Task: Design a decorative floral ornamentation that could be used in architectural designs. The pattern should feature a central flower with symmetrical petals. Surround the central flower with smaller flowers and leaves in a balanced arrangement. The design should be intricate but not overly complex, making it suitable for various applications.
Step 1065:
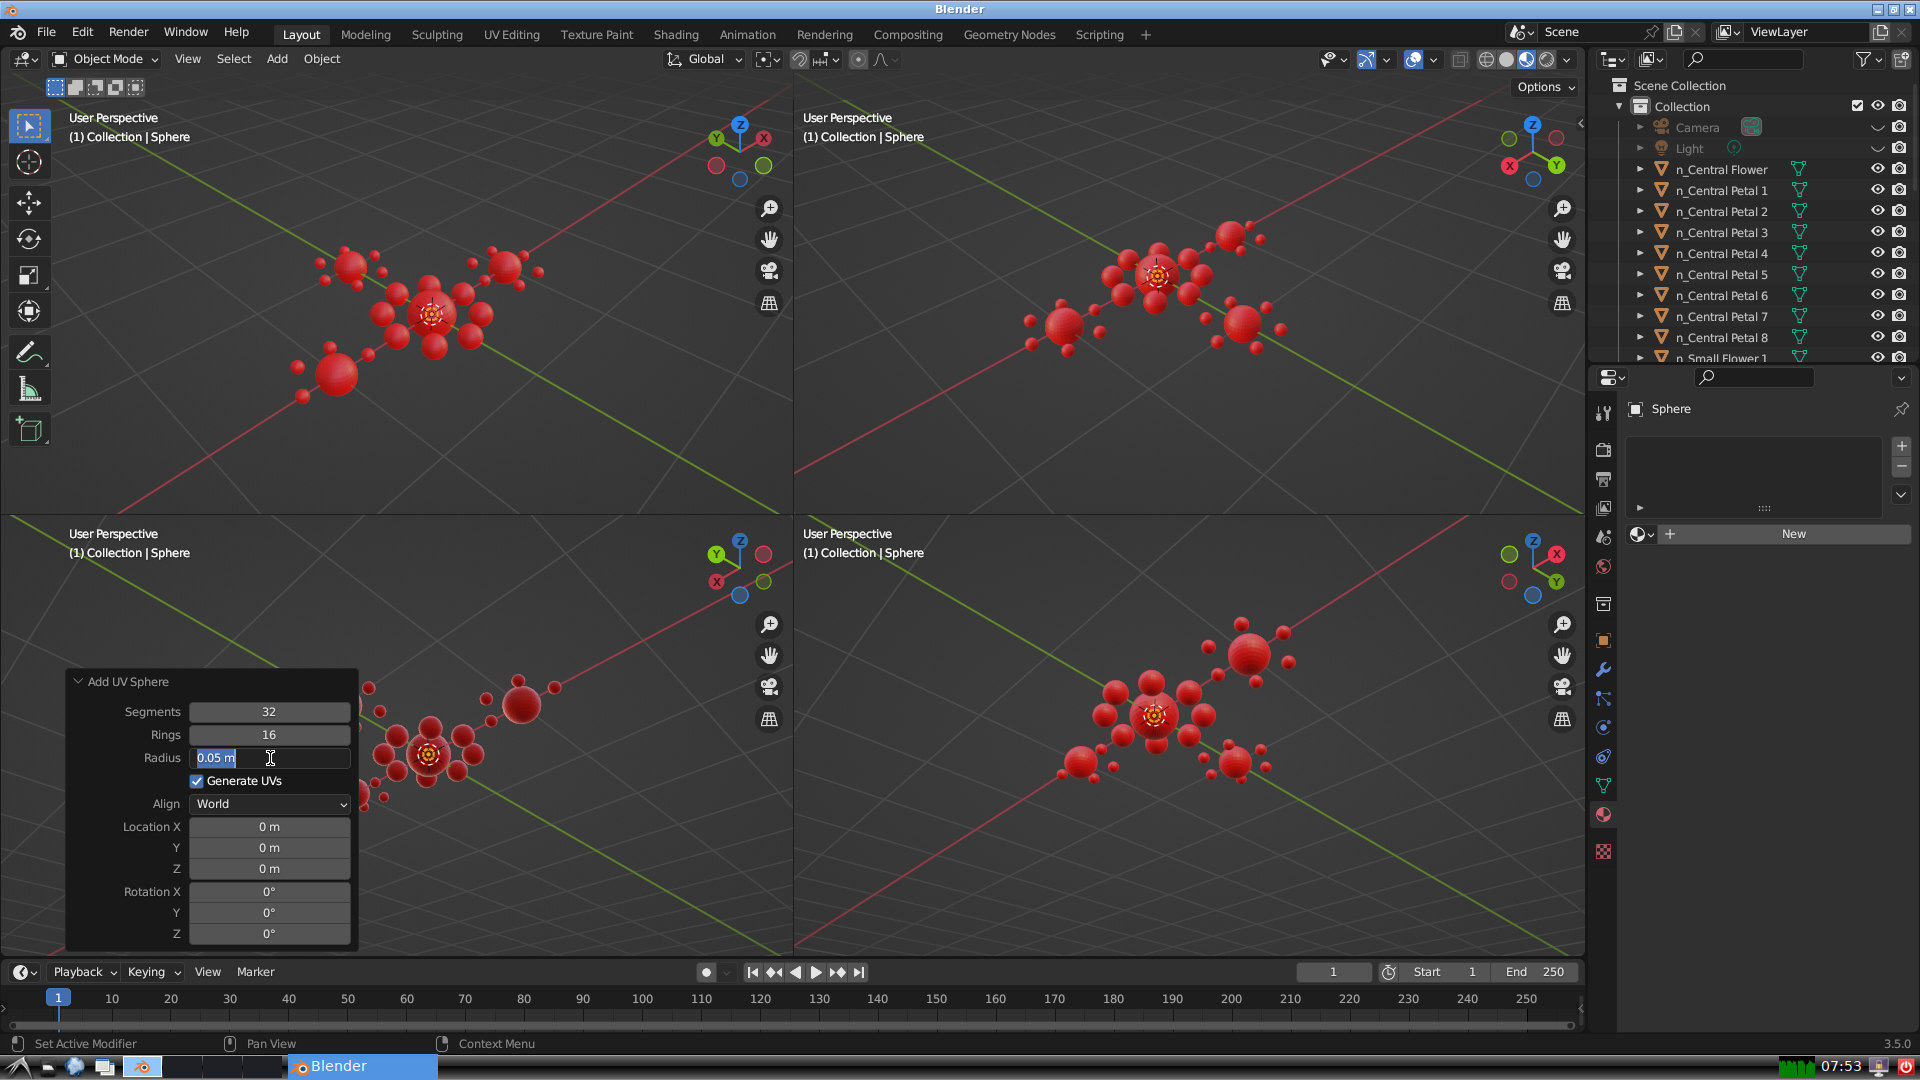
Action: input_text: 0.05